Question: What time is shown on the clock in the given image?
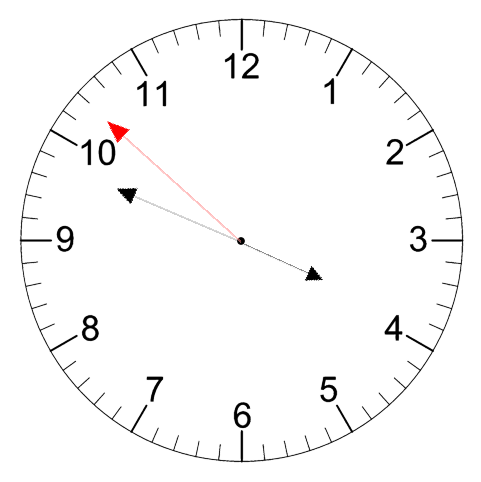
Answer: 03:48:52